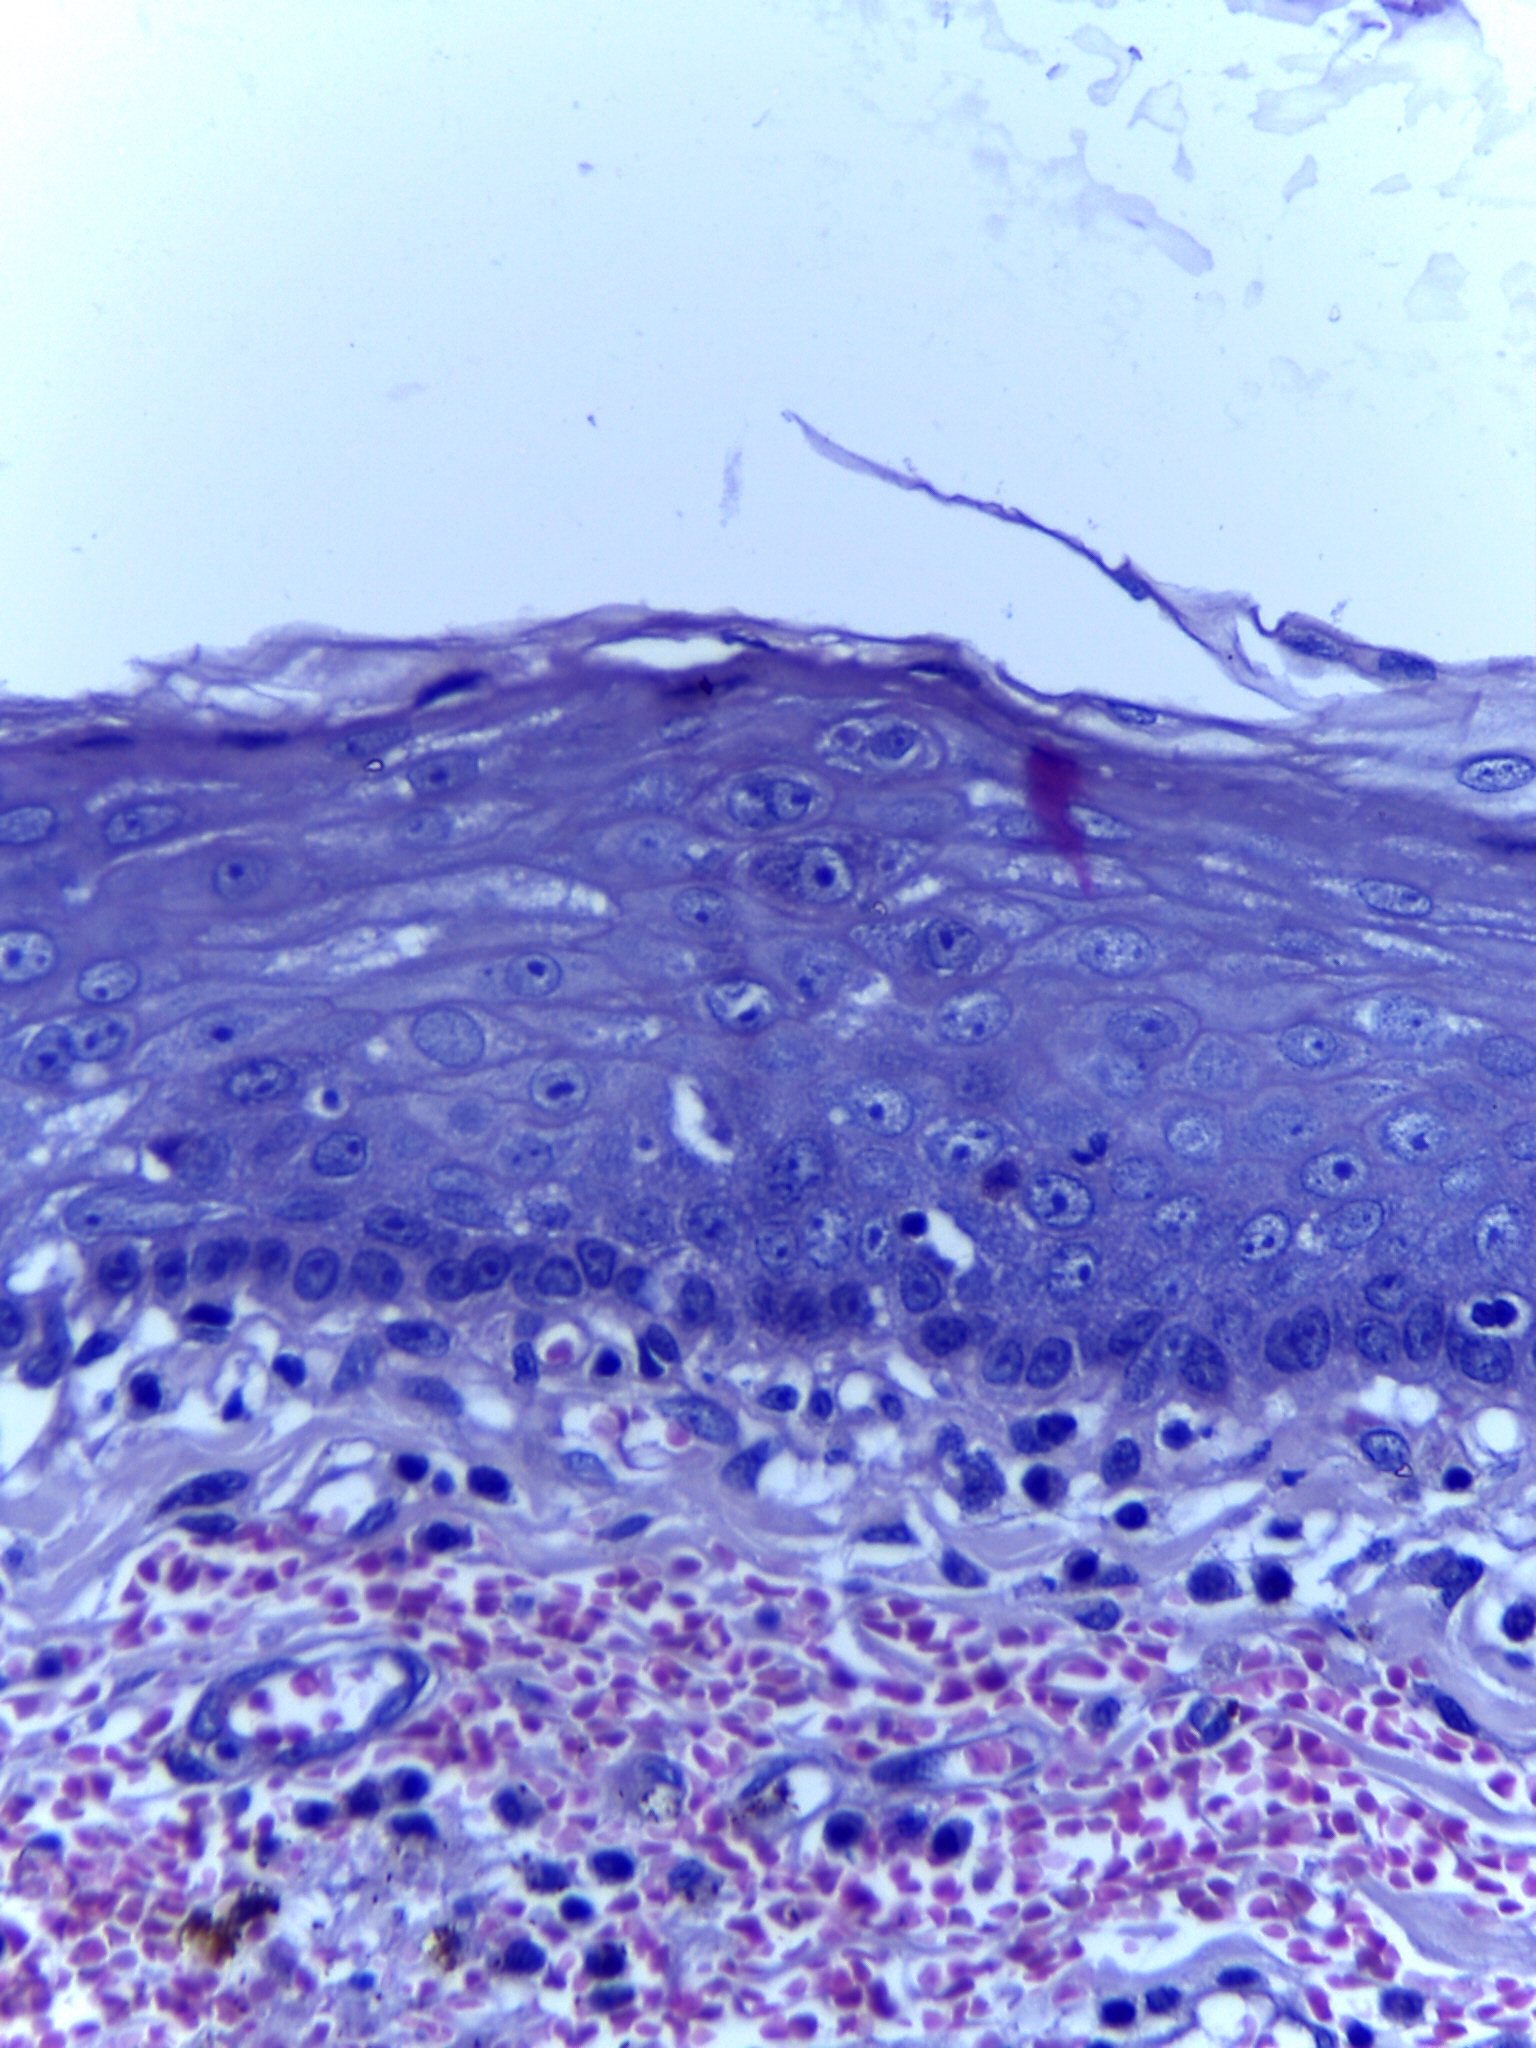
Diagnosis: Normal